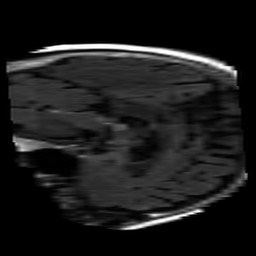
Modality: FLAIR
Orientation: sagittal
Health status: ill
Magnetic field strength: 3 T